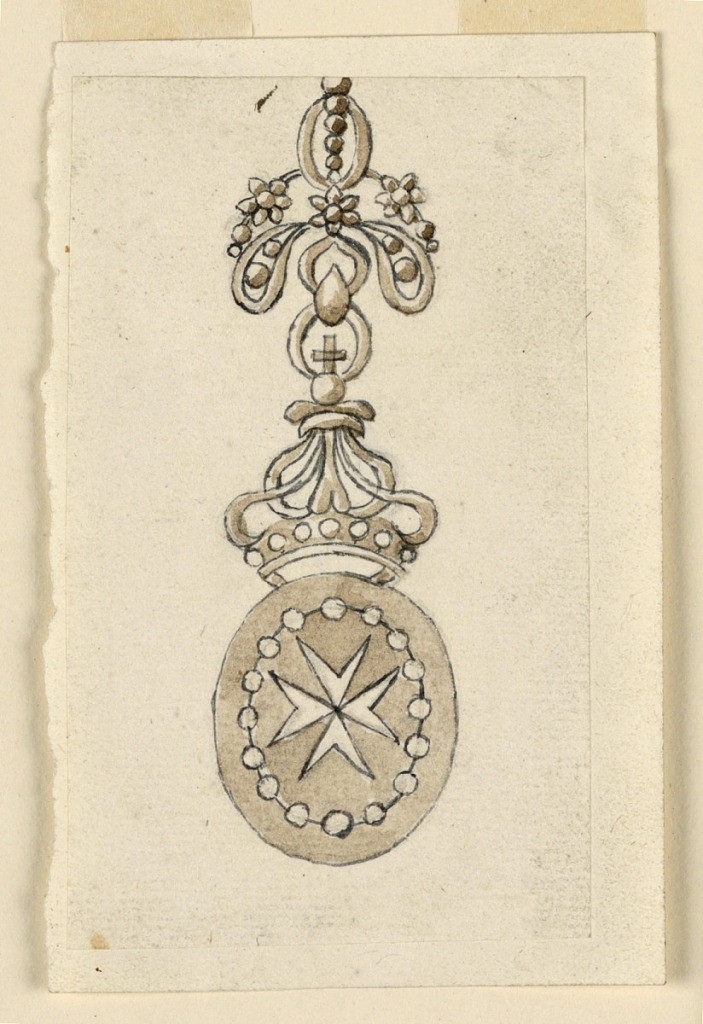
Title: Design for a Badge of a Medal
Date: ca. 1820
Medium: Pen and black ink, brush and bistre wash, black chalk on paper
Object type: Drawing
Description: Design for a badge of a medal. The medal consists of an ovoid showing a Maltese cross framed by a string of beads. On top is a crown which hangs from a knotted bow.